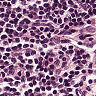
Metastatic tissue present: no